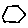
Label: hexagon